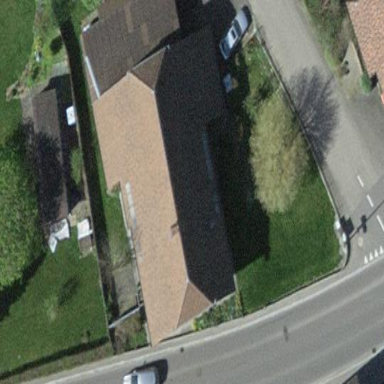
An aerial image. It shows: Residential building.